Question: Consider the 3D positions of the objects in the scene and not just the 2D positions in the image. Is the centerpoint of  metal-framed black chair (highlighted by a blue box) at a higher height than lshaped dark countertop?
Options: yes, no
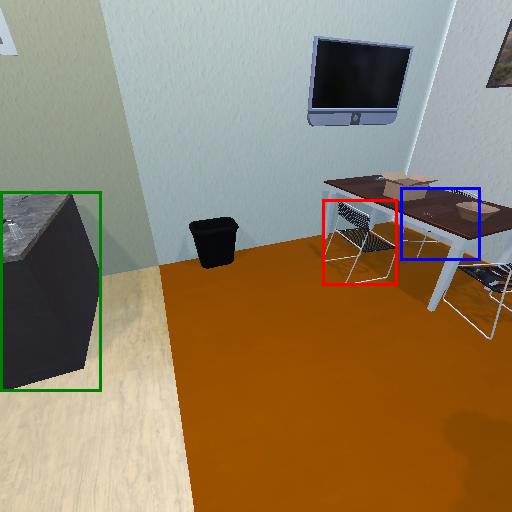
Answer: yes